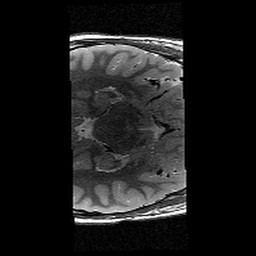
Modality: T2w
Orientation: axial
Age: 12
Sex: male
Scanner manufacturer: siemens
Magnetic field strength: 3 T
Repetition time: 9.23 s
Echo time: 0.067 s